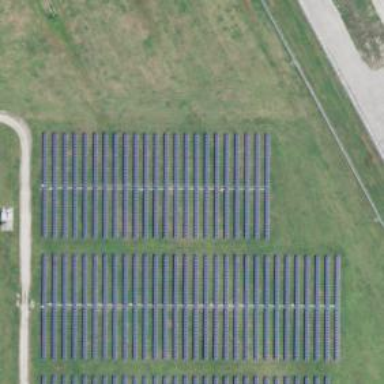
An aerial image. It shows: Solar photovoltaic panel generator.